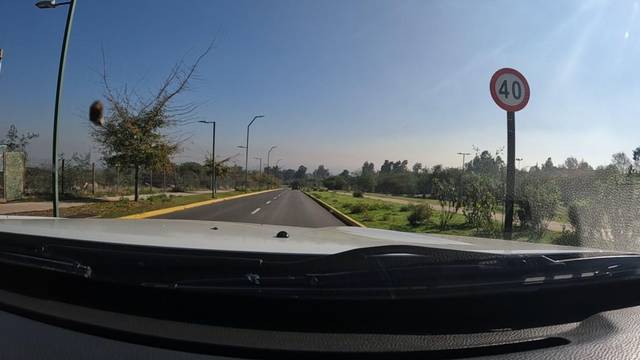
Region: Chile
Coordinates: -33.503, -70.534